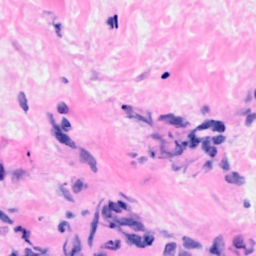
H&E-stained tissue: Breast